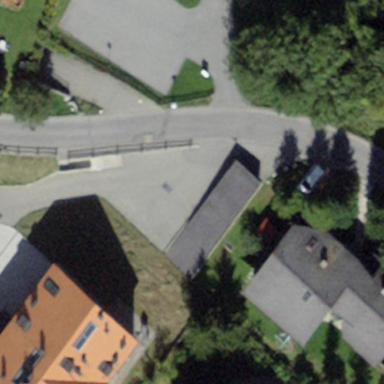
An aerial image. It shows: Group of garages.